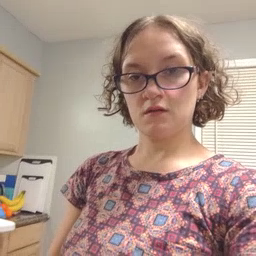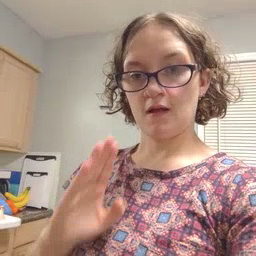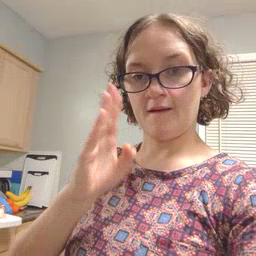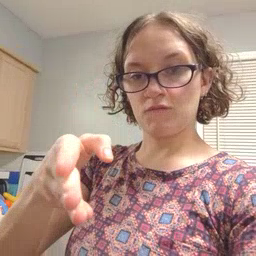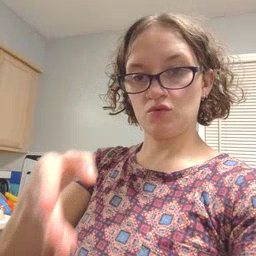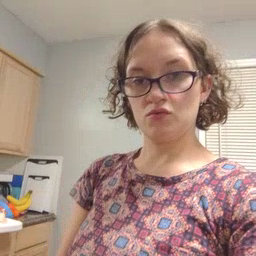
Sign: after